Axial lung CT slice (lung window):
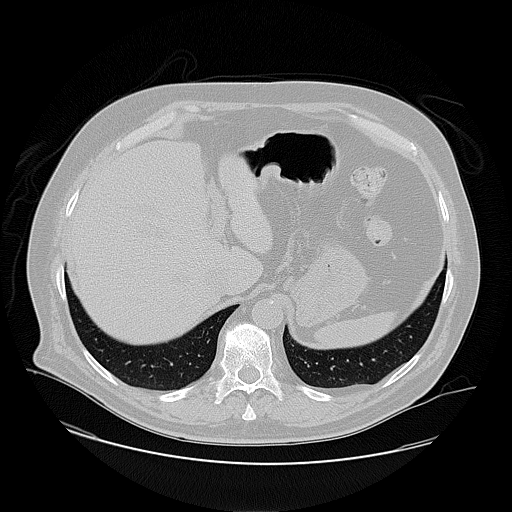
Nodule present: no